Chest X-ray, PA view. Patient: 61 years old, sex M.
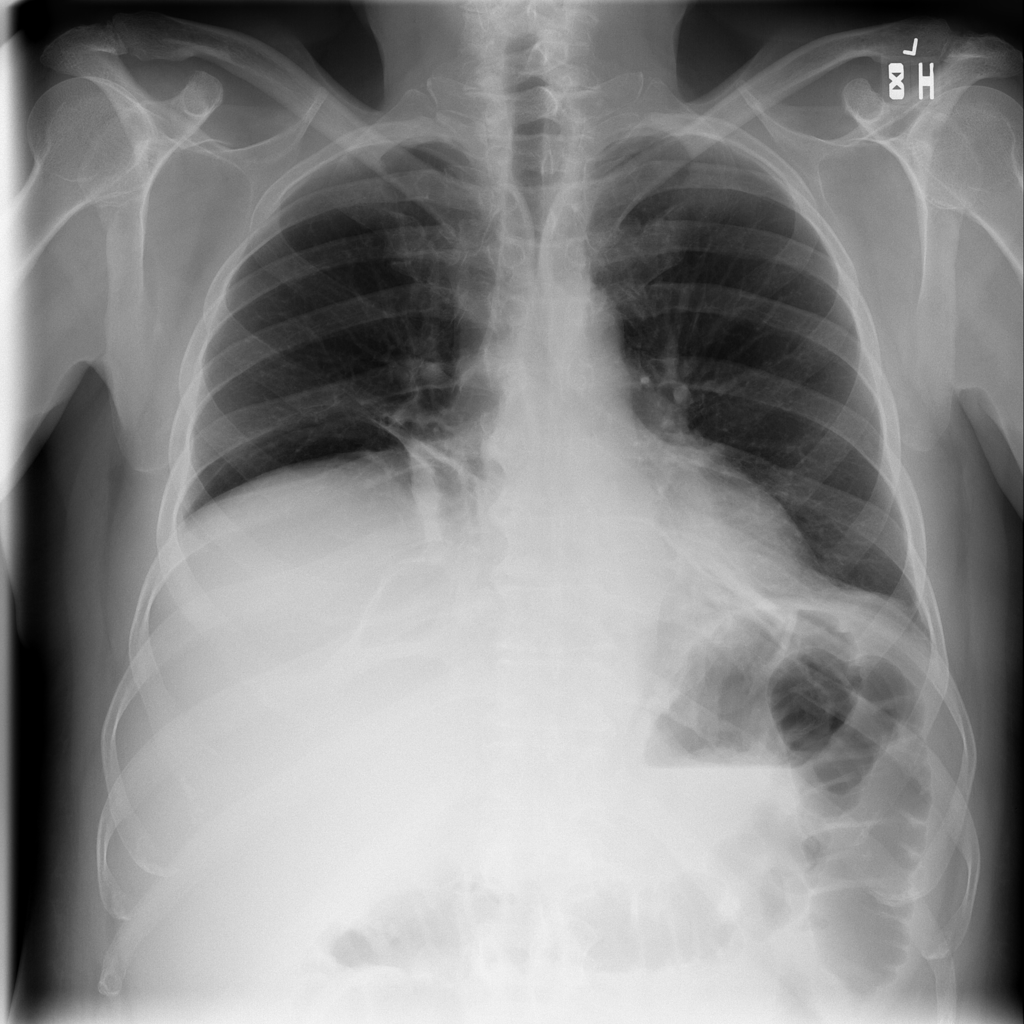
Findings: Atelectasis